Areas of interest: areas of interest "Soccer Field"
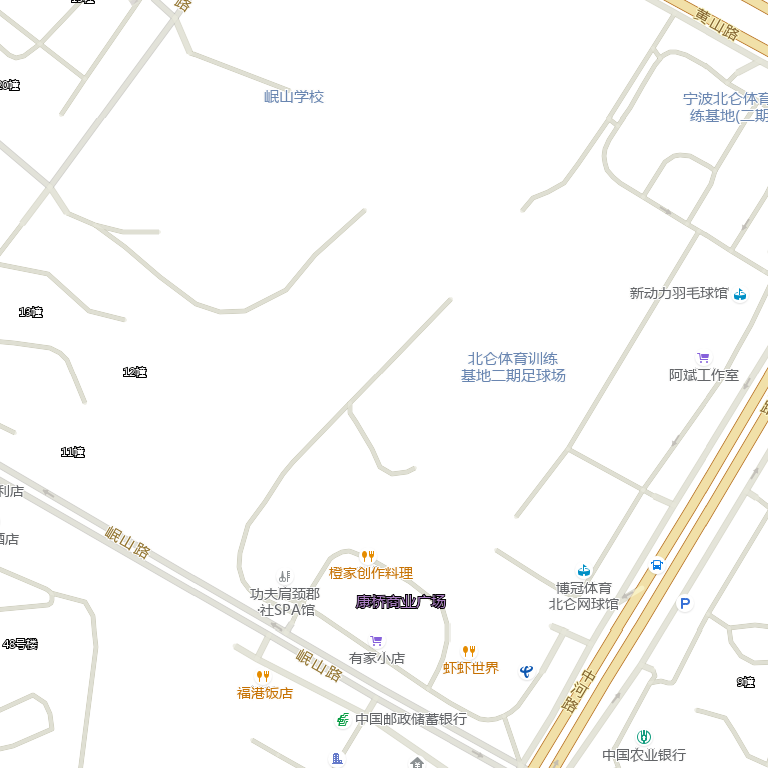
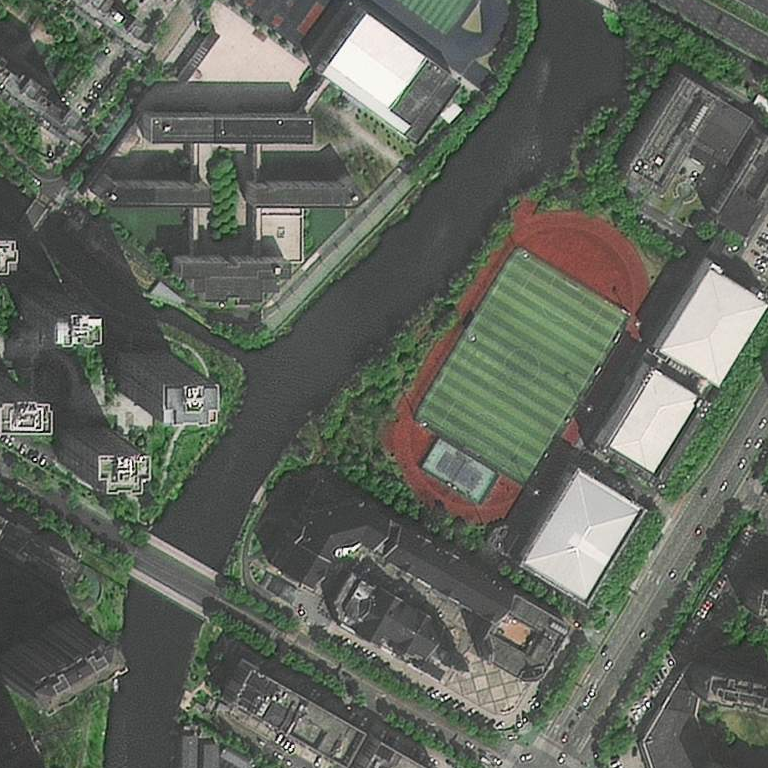